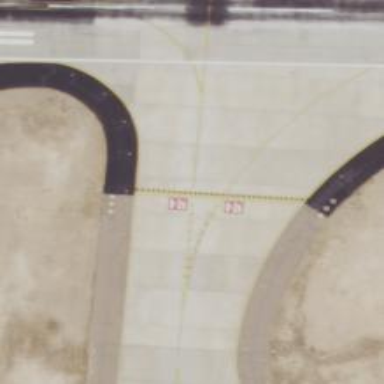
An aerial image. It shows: Image of taxiway at airport.